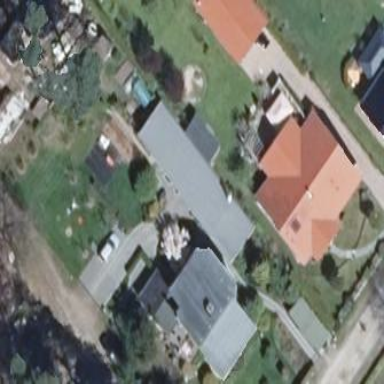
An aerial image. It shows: Shed.